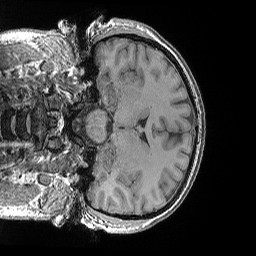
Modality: T1w
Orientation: coronal
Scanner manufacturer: siemens
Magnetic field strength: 3 T
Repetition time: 0.02 s
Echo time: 0.00492 s